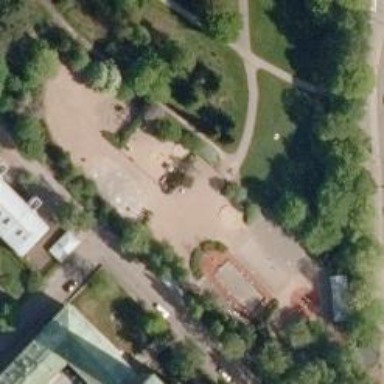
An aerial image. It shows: Playground with springy equipment.